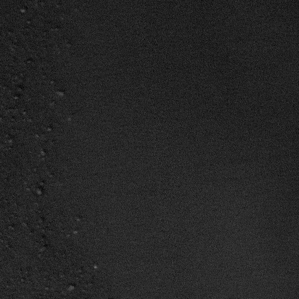
Label: frost